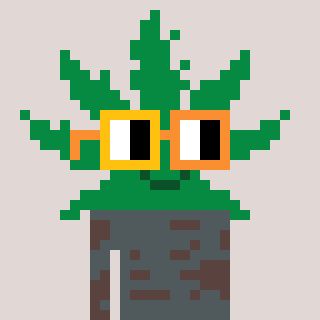
a pixel art character with square yellow and orange glasses, a weed-shaped head and a darkbrown-colored body on a warm background